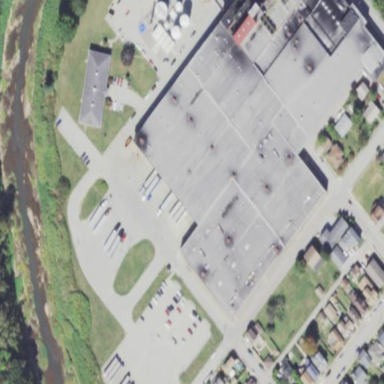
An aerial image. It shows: Industrial building.